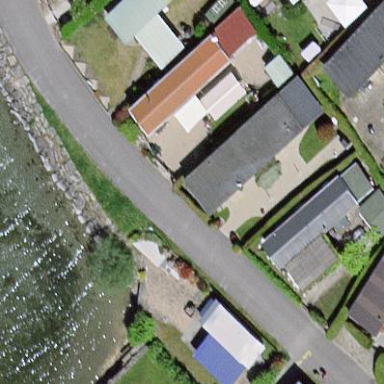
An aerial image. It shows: Static caravan.